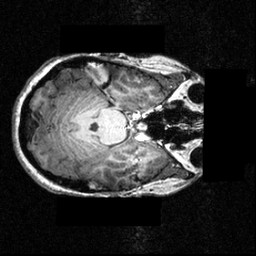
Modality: T1w
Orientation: axial
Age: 21
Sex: female
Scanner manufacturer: siemens
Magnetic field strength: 3.951 T
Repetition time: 1.5 s
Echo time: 0.00335 s